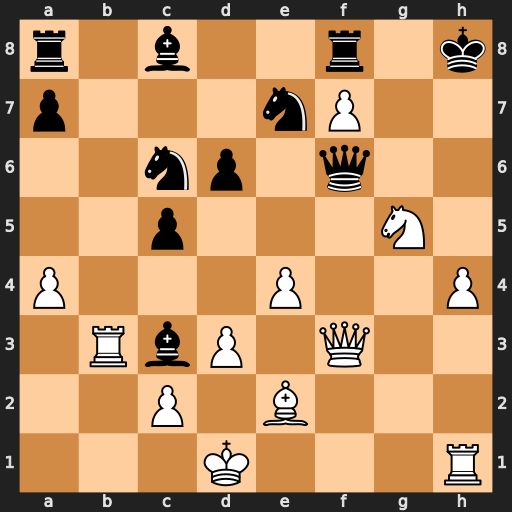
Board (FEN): r1b2r1k/p3nP2/2np1q2/2p3N1/P3P2P/1RbP1Q2/2P1B3/3K3R
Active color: w
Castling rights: -
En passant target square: -
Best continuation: Qh5+ Qh6 Qxh6#